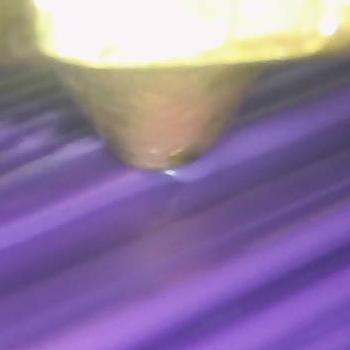
Flow rate: 184%